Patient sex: M
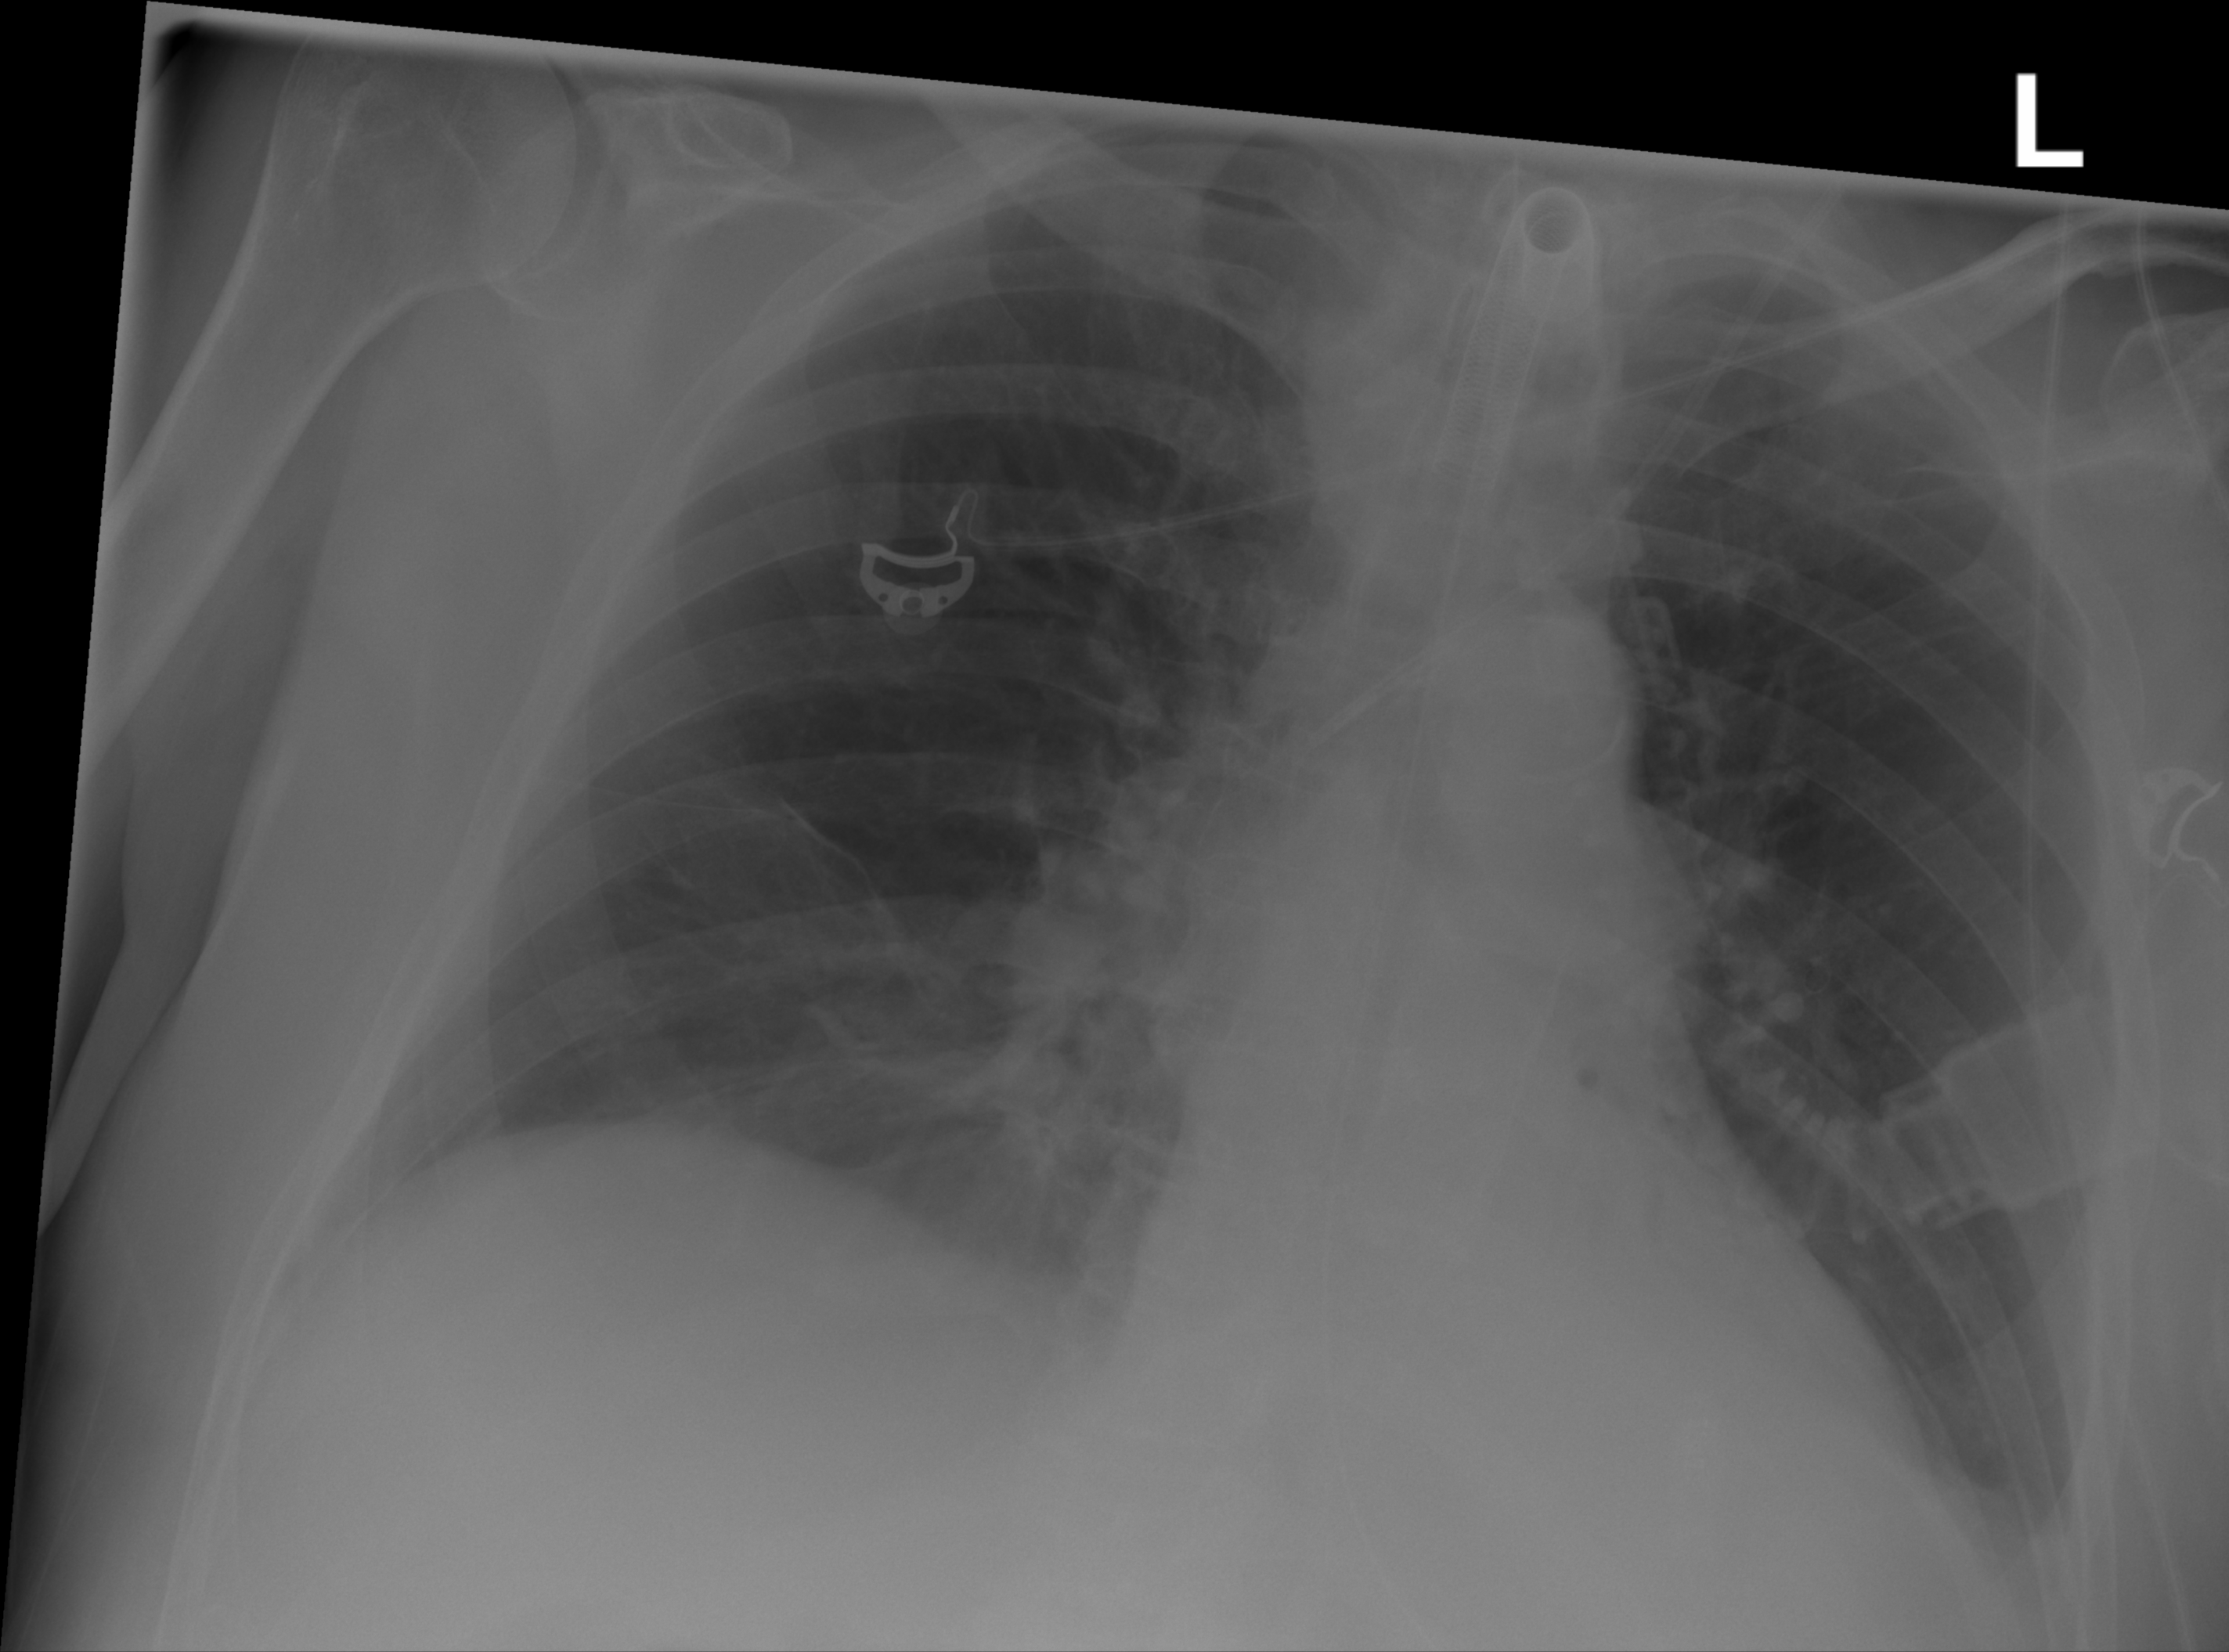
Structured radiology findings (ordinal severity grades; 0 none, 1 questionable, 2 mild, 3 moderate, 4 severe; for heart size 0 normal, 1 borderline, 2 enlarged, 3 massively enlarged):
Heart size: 0
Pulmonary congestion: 0
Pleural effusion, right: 0
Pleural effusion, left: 2
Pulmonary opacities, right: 0
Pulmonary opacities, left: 0
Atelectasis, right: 2
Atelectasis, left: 2